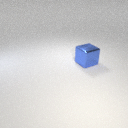
large blue metal cube